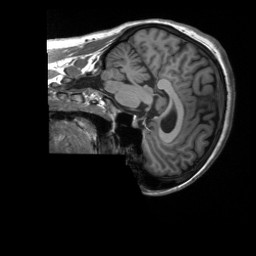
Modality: T1w
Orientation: sagittal
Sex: female
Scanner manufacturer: siemens
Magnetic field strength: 3 T
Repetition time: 2.3 s
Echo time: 0.00226 s